Field crop: maize
Growth stage: 1
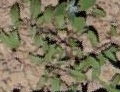
Species: convolvulus